Question: I have created 'CustomMenuBar' class that extends 'javafx.scene.control.MenuBar', and the thing I want to implement is to add new menus only by 'String' value like shown in 'start' method of following code:
'''
package recursivemenu;
import javafx.application.Application;
import javafx.collections.ObservableList;
import javafx.scene.Scene;
import javafx.scene.control.Menu;
import javafx.scene.control.MenuBar;
import javafx.scene.control.MenuItem;
import javafx.scene.layout.BorderPane;
import javafx.stage.Stage;
public class RecursivelyAddMenuAndSubMenu extends Application {
public static void main(String[] args) {
launch(args);
}
@Override
public void start(Stage primaryStage) throws Exception {
String menu1 = "File > Open";
String menu2 = "File > Close";
String menu3 = "File > Recently closed > File1";
String menu4 = "File > Recently closed > File2";
String menu5 = "File > Recently closed > File3";
String menu6 = "File > Recently closed > File4";
String menu7 = "File > Recently closed > File5";
CustomMenuBar customMenuBar = new CustomMenuBar();
customMenuBar.addMenu(menu1);
customMenuBar.addMenu(menu2);
customMenuBar.addMenu(menu3);
customMenuBar.addMenu(menu4);
customMenuBar.addMenu(menu5);
customMenuBar.addMenu(menu6);
customMenuBar.addMenu(menu7);
BorderPane borderPane = new BorderPane();
borderPane.setTop(customMenuBar);
Scene scene = new Scene(borderPane);
primaryStage.setScene(scene);
primaryStage.setMaximized(true);
primaryStage.show();
}
class CustomMenuBar extends MenuBar {
void addMenu(String menu) {
String[] menuChain = splitMenus(menu);
// Add new top menu if not exists.
if (getMenu(menuChain[0], getMenus()) == null)
createMenu(menuChain[0]);
// Adding sub menus
Menu topMenu = getMenu(menuChain[0], getMenus());
if (topMenu.getItems().isEmpty()) {
addSubMenu(topMenu, menuChain[1]);
} else {
// Add sub menu if not exists.
if (getItem(menuChain[1], topMenu.getItems()) == null)
createSubMenu(menuChain[1], topMenu);
}
}
private void createSubMenu(String subMenuText, Menu menu) {
menu.getItems().add(new MenuItem(subMenuText));
}
private MenuItem getItem(String subMenuText, ObservableList<MenuItem> items) {
for (MenuItem item : items) {
if (item.getText().equals(subMenuText)) {
return item;
}
}
return null;
}
private void addSubMenu(Menu topMenu, String subMenuText) {
topMenu.getItems().add(new MenuItem(subMenuText));
}
private void createMenu(String menuText) {
getMenus().add(new Menu(menuText));
}
private Menu getMenu(String menuText, ObservableList<Menu> menus) {
for (Menu menu : menus) {
if (menu.getText().equals(menuText))
return menu;
}
return null;
}
private String[] splitMenus(String menuText) {
String[] menuChain = menuText.split("\s*>\s*");
for (int i = 0; i < menuChain.length; i++)
menuChain[i] = menuChain[i].trim();
return menuChain;
}
}
}
'''
String format should be like .
And this is example I am only capable to add menu with one sub menu. And I am stuck in here, and don't know to make 'addMenu' method add all menus and sub menus recursively.
The end result should look like this:

Menus and sub menus should not be duplicated and they should have to keep sequence of hierarchy.
CustomMenuBar should be able to add any length of nested sub menus.
e.g.
It should work with
It should work with
too.
and with as well.
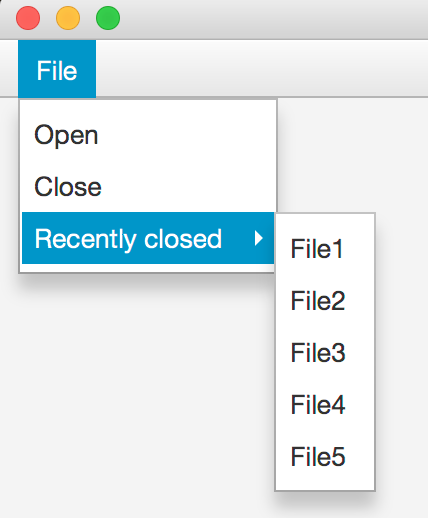
Answer: I tried to keep it as simple as I could. I will leave the optimization to you. You can find comments inside the code for more info about the entire process and logic.
'''
import javafx.application.Application;
import javafx.collections.ObservableList;
import javafx.scene.Scene;
import javafx.scene.control.Menu;
import javafx.scene.control.MenuBar;
import javafx.scene.control.MenuItem;
import javafx.scene.layout.BorderPane;
import javafx.stage.Stage;
public class RecursivelyAddMenuAndSubMenu extends Application {
public static void main(String[] args) {
launch(args);
}
@Override
public void start(Stage primaryStage) throws Exception {
String menu1 = "File > Open";
String menu2 = "File > Close";
String menu3 = "File > Recently closed > File1";
String menu4 = "File > Recently closed > File2";
String menu5 = "File > Recently closed > File3";
String menu6 = "File > Recently closed > File4";
String menu7 = "File > Recently closed > File5";
String menu8 = "File > Recently closed > File5 > something";
CustomMenuBar customMenuBar = new CustomMenuBar();
customMenuBar.addMenu(menu1);
customMenuBar.addMenu(menu2);
customMenuBar.addMenu(menu3);
customMenuBar.addMenu(menu4);
customMenuBar.addMenu(menu5);
customMenuBar.addMenu(menu6);
customMenuBar.addMenu(menu7);
customMenuBar.addMenu(menu8);
BorderPane borderPane = new BorderPane();
borderPane.setTop(customMenuBar);
Scene scene = new Scene(borderPane);
primaryStage.setScene(scene);
primaryStage.show();
}
class CustomMenuBar extends MenuBar {
private Menu currentMenu;
private Menu head;
void addMenu(String menu) {
String tokens[] = splitMenusInHalf(menu);
// we found something like "x -> y ... "
if (tokens.length > 1) {
// search for the current root if it contains
// the menu we are about to create
currentMenu = this.getMenu(tokens[0], head);
boolean isAdded = true;
// if not create it
if (currentMenu == null) {
currentMenu = new Menu(tokens[0]);
isAdded = false;
}
// find out if there was a previous Menu created
// if so the current is a sub-menu of the previous one
if (head == null) {
head = currentMenu;
if (!isAdded) {
this.getMenus().add(currentMenu);
}
} else {
if (!isAdded) {
// otherwise add the current Menu as sub-menu
head.getItems().add(currentMenu);
}
// set the Current "head" the sub-menu
head = currentMenu;
}
// Recursive check for more menus or menuItems
addMenu(tokens[1]);
} else {
// If found only something like "x" which is MenuItem
currentMenu.getItems().add(new MenuItem(tokens[0]));
// reset everything for the next addMenu call
currentMenu = null;
head = null;
}
}
private Menu getMenu(String menuText, Menu root) {
if (root == null) {
ObservableList<Menu> allMenus = this.getMenus();
for (Menu m : allMenus) {
if (m.getText().equals(menuText)) {
return m;
}
}
} else {
ObservableList<MenuItem> allMenus = root.getItems();
for (MenuItem m : allMenus) {
if (m.getText().equals(menuText)) {
// We are about to convert MenuItem to Menu
if (!(m instanceof Menu)) {
// Get the previous menuItem location
int index = allMenus.indexOf(m);
// Remove it
allMenus.remove(m);
// Create a new Menu with the previous MenuItem text
m = new Menu(menuText);
// Add it to the correct location
allMenus.add(index, m);
}
return (Menu) m;
}
}
}
return null;
}
private String[] splitMenusInHalf(String menuText) {
String[] menuChain = menuText.split("\s*>\s*", 2);
for (int i = 0; i < menuChain.length; i++)
menuChain[i] = menuChain[i].trim();
return menuChain;
}
}
}
'''
As the OP asked the getMenu() will now convert any previous MenuItem to Menu if the user tried to add a sub-menu or a MenuItem on it.